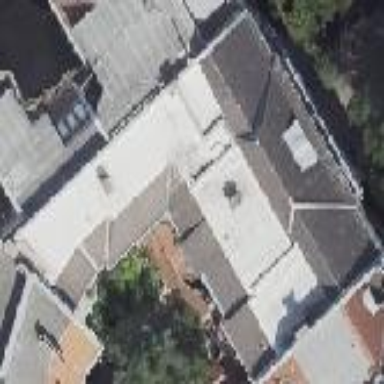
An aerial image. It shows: Saltbox shaped roof on apartment building.